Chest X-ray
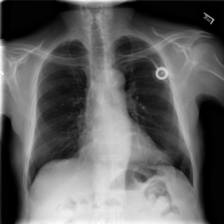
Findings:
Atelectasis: negative
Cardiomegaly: negative
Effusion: negative
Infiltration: negative
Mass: negative
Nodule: negative
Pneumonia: negative
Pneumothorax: negative
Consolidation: negative
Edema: negative
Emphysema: negative
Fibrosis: negative
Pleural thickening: negative
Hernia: negative